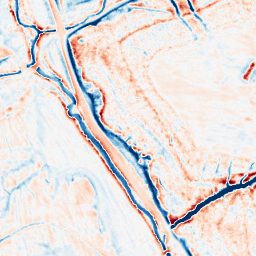
Category: multiscale
Decomposition family: dog_multiscale
Decomposition parameters: sigma_ratio: 1.6
n_scales: 4
base_sigma: 0.5
Upsampling method: regularized
Upsampling parameters: scale: 4
lambda_reg: 0.01
Upsampling scale: 4